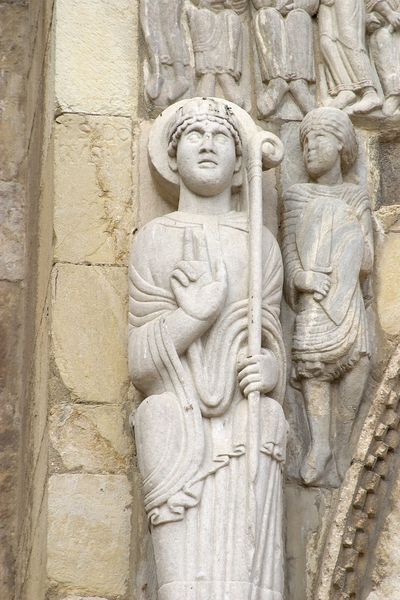
Titel: Puerta del Cordero
Institution: Spanien, Leon, San Isidoro
Schlagwörter: fuß, hand, mann, umhang, ausschnitt, daumen, finger, frankreich, hut, kleid, marmor, nase, säule, gebäude, wand, augen, falten, gesicht, stein, steine, kirche, figur, gewand, mantel, kind, front, kinn, locken, skulptur, statue, relief, bein, füße, schrift, bogen, fassade, stab, mauer, detail, faltenwurf, zeigen, foto, fugen, schild, barfuß, schwert, gestik, kathedrale, portal, gestus, heiligenschein, nimbus, sandstein, erhoben, romanik, heiliger, fresko, aureole, steinmetzarbeit, poratl, glorie, heiligen, d, petrusstab, kjirche